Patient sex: F
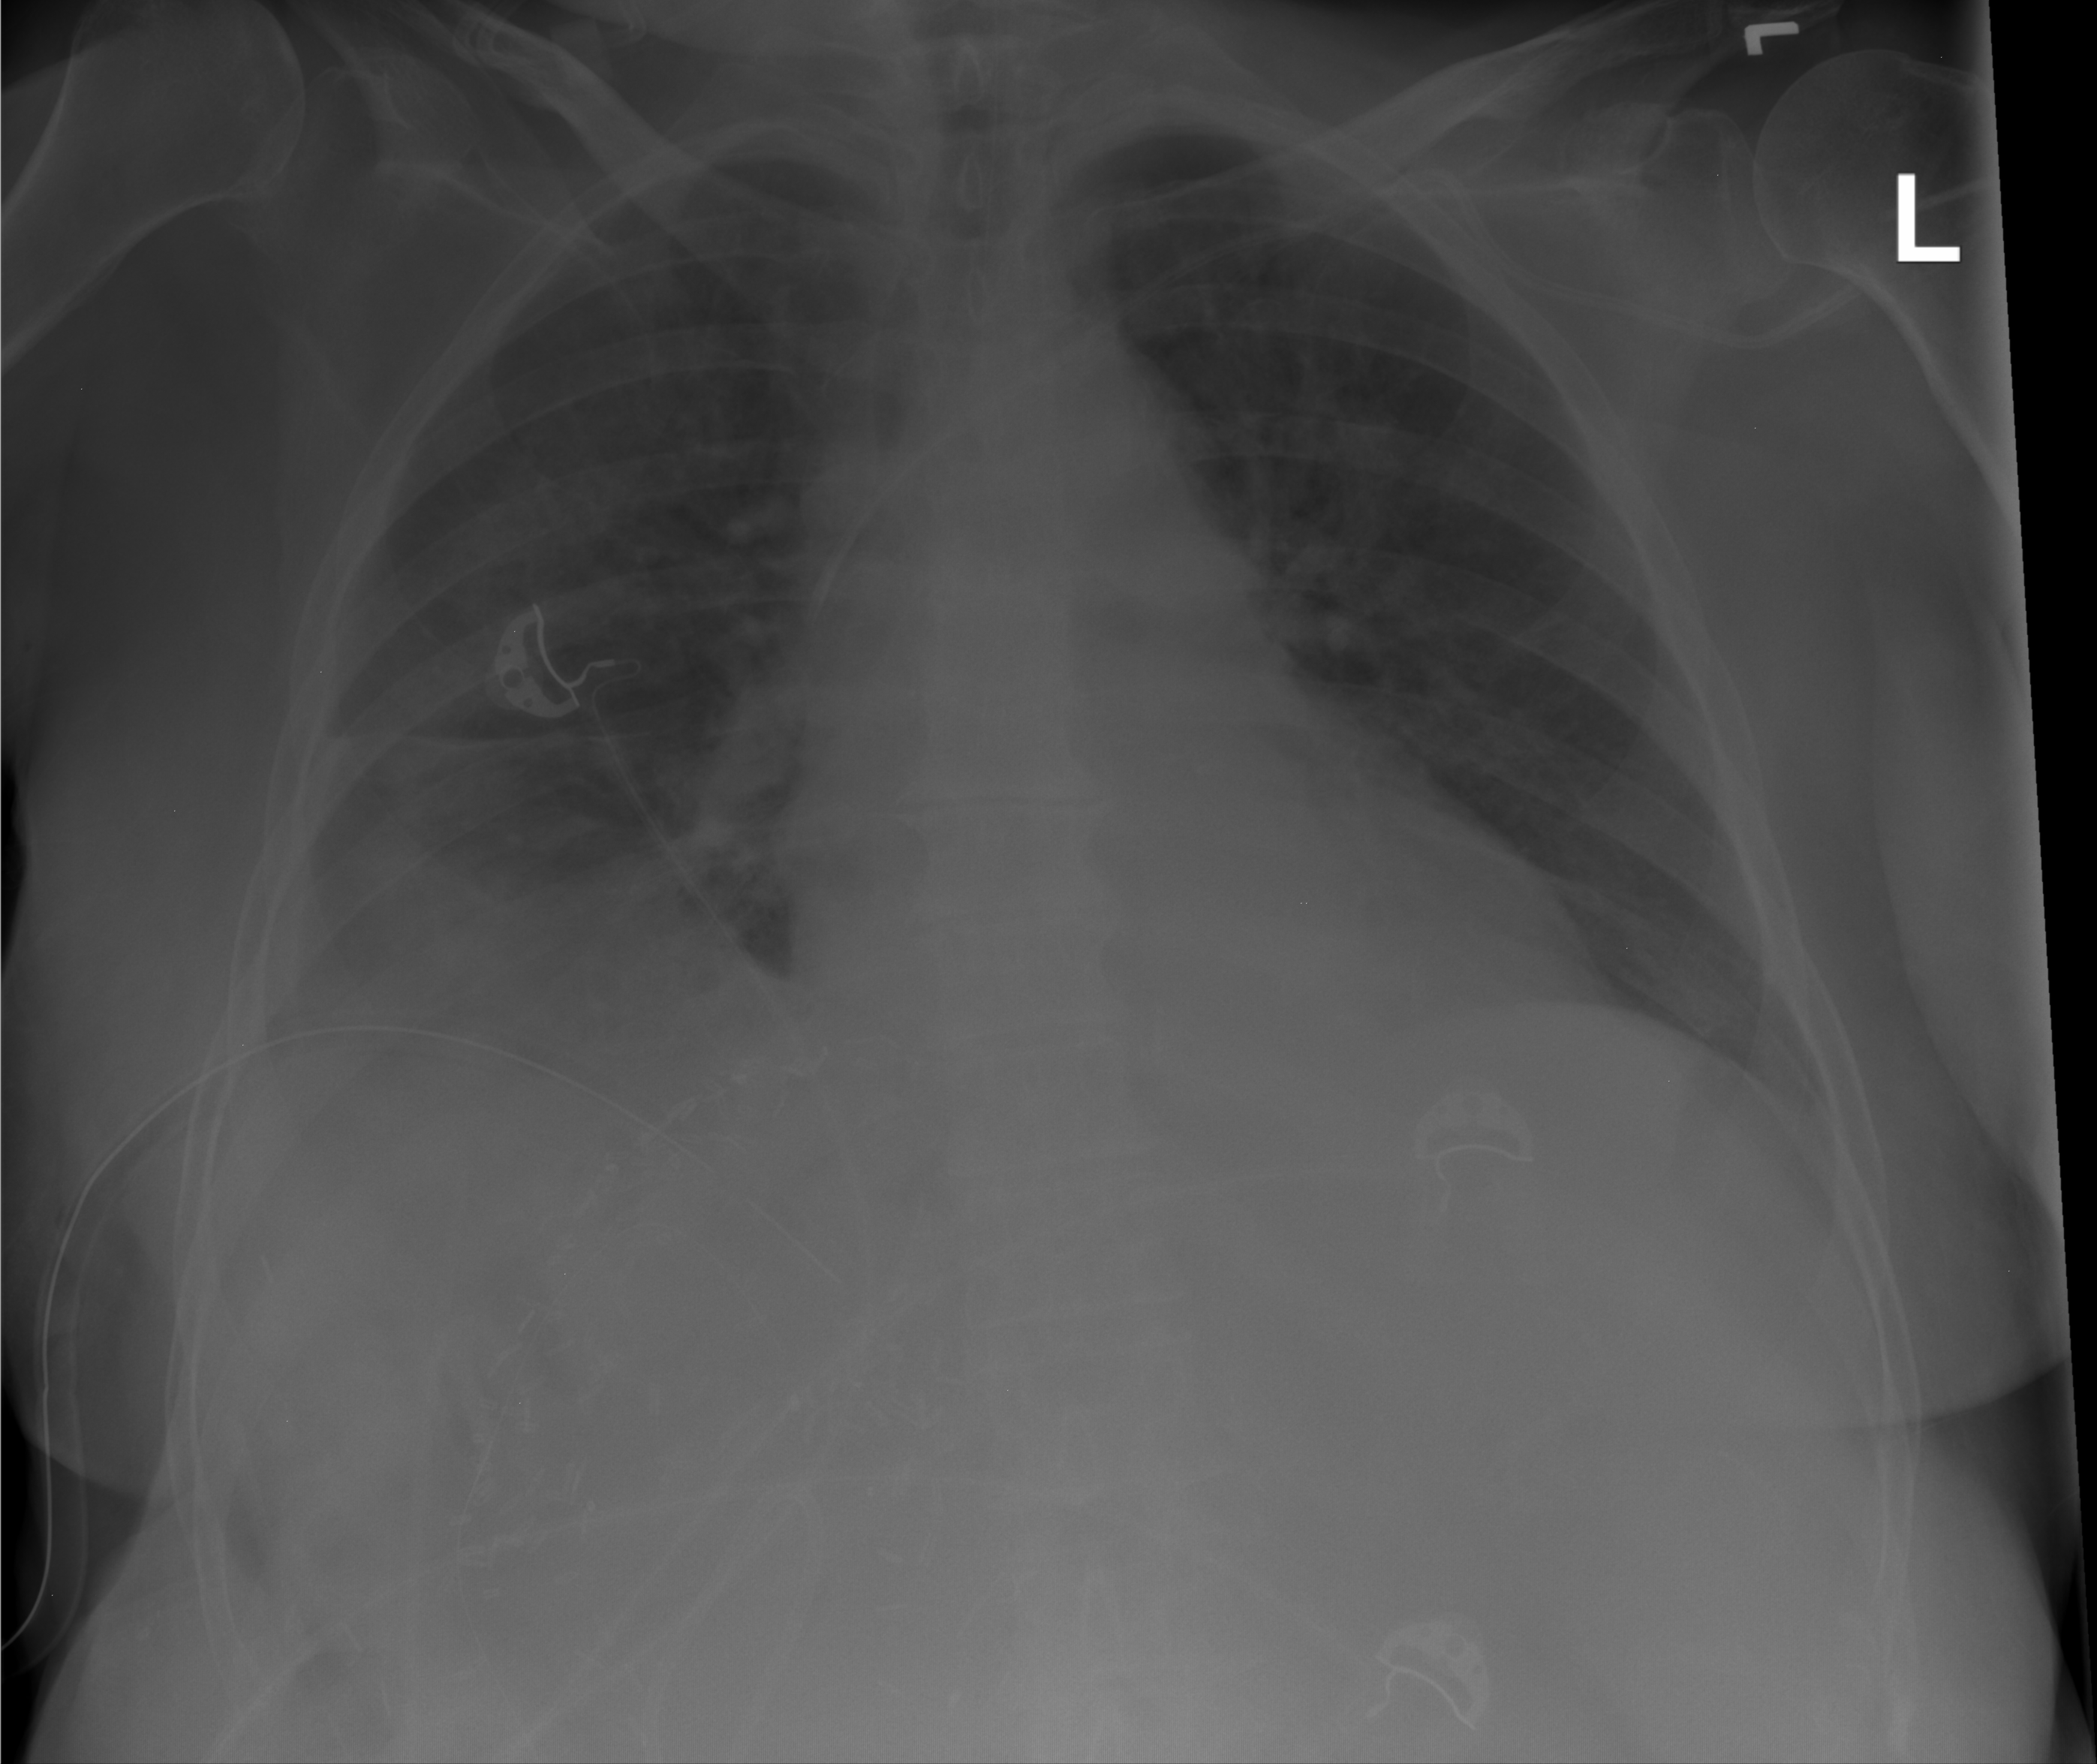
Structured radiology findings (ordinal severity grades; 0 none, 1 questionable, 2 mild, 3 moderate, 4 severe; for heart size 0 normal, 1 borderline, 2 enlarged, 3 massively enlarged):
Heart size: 2
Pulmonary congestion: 0
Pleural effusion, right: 2
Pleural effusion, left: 2
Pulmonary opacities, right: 2
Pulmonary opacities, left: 0
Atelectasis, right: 2
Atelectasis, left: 2